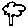
Label: tree